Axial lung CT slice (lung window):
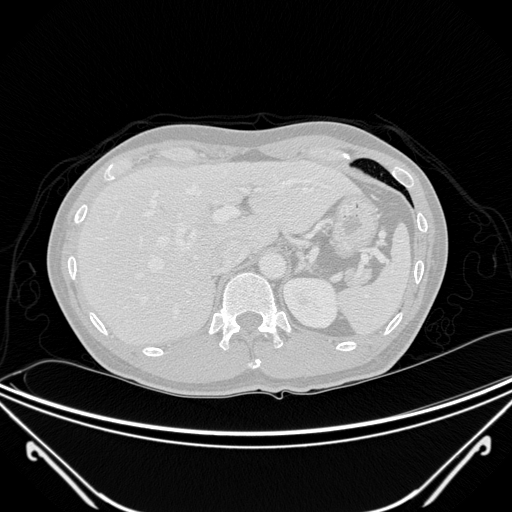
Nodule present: no